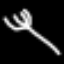
Label: fork